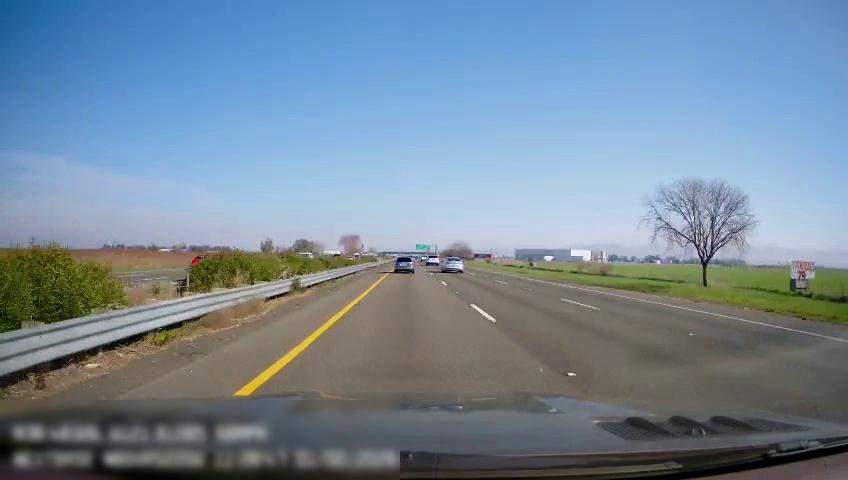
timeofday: Day
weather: Sunny
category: Drivable Space
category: Drivable Space
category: Vehicles | Car
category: Vehicles | SUV
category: Vehicles | SUV
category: Vehicles | SUV
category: Lanes | Current Lane
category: Lanes | Current Lane
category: Lanes | Alternate Lane
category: Lanes | Alternate Lane